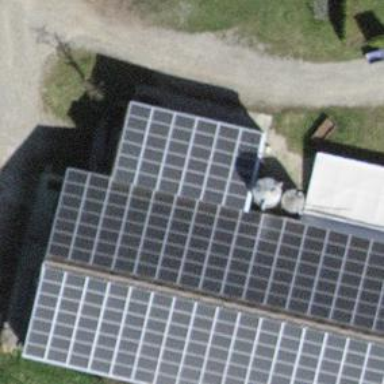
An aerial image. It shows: Solar power generator using photovoltaic panels.